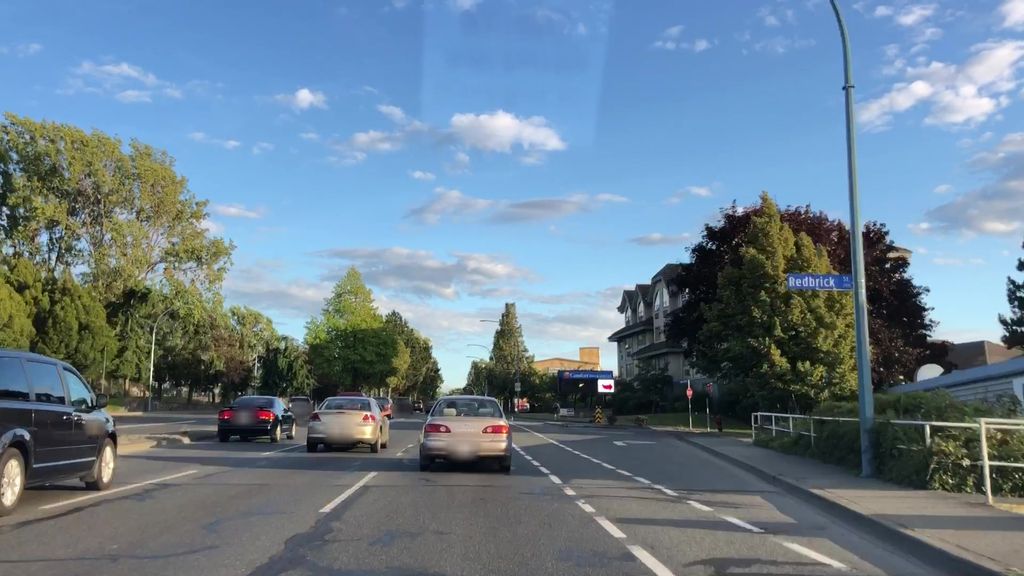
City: victoria